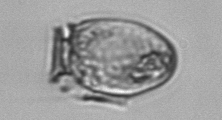
Label: Dinophysis_acuminata